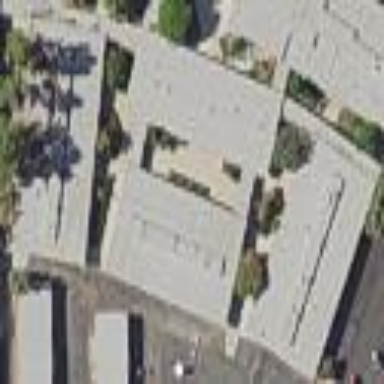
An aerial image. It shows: Educational building.